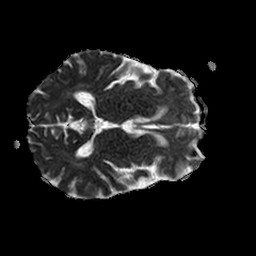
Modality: ADC
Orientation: axial
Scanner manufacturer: philips
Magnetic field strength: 1.5 T
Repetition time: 3.652 s
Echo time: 0.07117 s